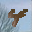
Label: 4